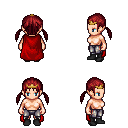
a pixel art fantasy rpg character, female body template, human, light skin, red cape, metal pants, brunette twin-tailed hairstyle, gold tiara, black shoes, four views (front, back, left, right), 2x2 character sprite sheet, small pixel art, hard edges, no anti-aliasing